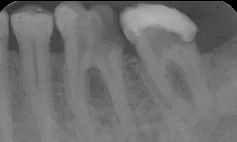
Radiograph showing the separated file in the distolingual canal.
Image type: radiology (x_ray)